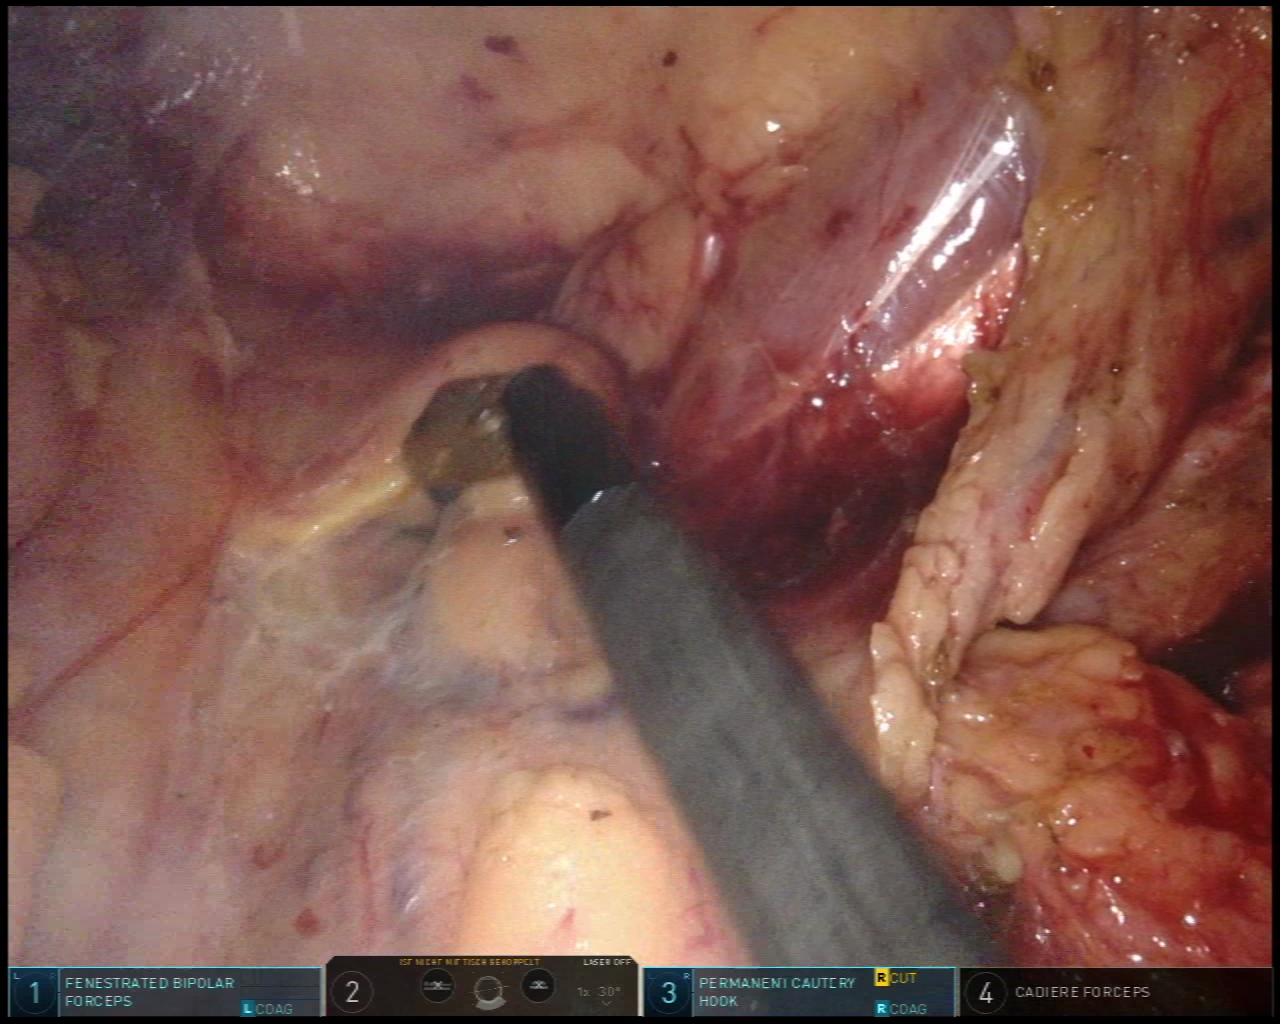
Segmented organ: ureter
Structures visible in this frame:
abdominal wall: no
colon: yes
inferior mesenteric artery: no
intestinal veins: no
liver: no
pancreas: no
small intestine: no
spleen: no
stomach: no
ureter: yes
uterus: no
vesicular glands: no